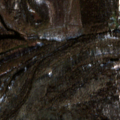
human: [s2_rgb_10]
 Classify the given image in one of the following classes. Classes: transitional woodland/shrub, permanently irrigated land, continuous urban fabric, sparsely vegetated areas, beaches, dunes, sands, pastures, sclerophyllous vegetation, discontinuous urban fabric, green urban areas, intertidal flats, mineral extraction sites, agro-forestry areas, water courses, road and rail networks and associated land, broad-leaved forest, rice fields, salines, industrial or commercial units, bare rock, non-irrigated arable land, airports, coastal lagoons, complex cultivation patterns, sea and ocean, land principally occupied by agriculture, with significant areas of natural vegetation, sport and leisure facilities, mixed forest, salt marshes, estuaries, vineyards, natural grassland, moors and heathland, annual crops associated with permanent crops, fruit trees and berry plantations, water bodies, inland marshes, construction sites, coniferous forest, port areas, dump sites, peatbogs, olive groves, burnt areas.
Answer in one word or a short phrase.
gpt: pastures, broad-leaved forest, transitional woodland/shrub, inland marshes, water bodies